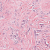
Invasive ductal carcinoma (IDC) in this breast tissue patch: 1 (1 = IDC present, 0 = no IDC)